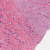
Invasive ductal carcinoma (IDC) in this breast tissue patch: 1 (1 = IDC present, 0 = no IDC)